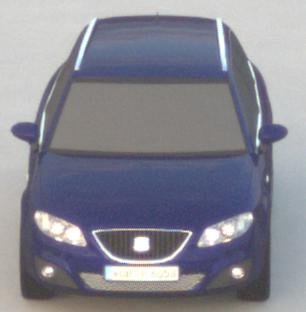
Make: SEAT
Model: Exeo ST 1.6
Detailed model: Exeo (3R) ST
Model produced from: 2010/05
Model produced until: 2010/08
Doors: 5
Color: blue
Road condition: dry road
Daytime: sunrise or sunset
Contrast: medium contrast